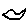
Label: bird